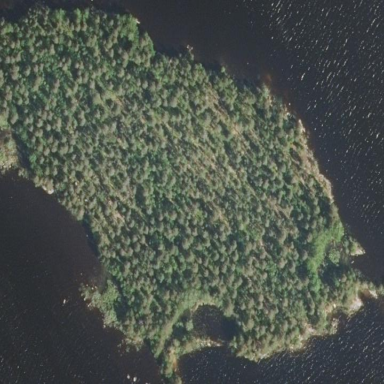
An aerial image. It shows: Islet surrounded by woodland.